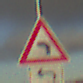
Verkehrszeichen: KurveLinks
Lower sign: RichtungsangabeDurchPfeile2
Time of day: SunriseSunset
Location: Outdoor (Nature)
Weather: PartlyCloudy
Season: NotSpecified
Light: Natural